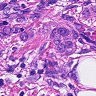
Metastatic tissue present: yes